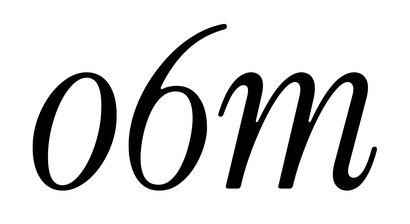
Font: InstrumentSerif-Italic